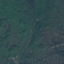
Land use / land cover: Forest